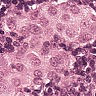
Metastatic tissue present: yes